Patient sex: M
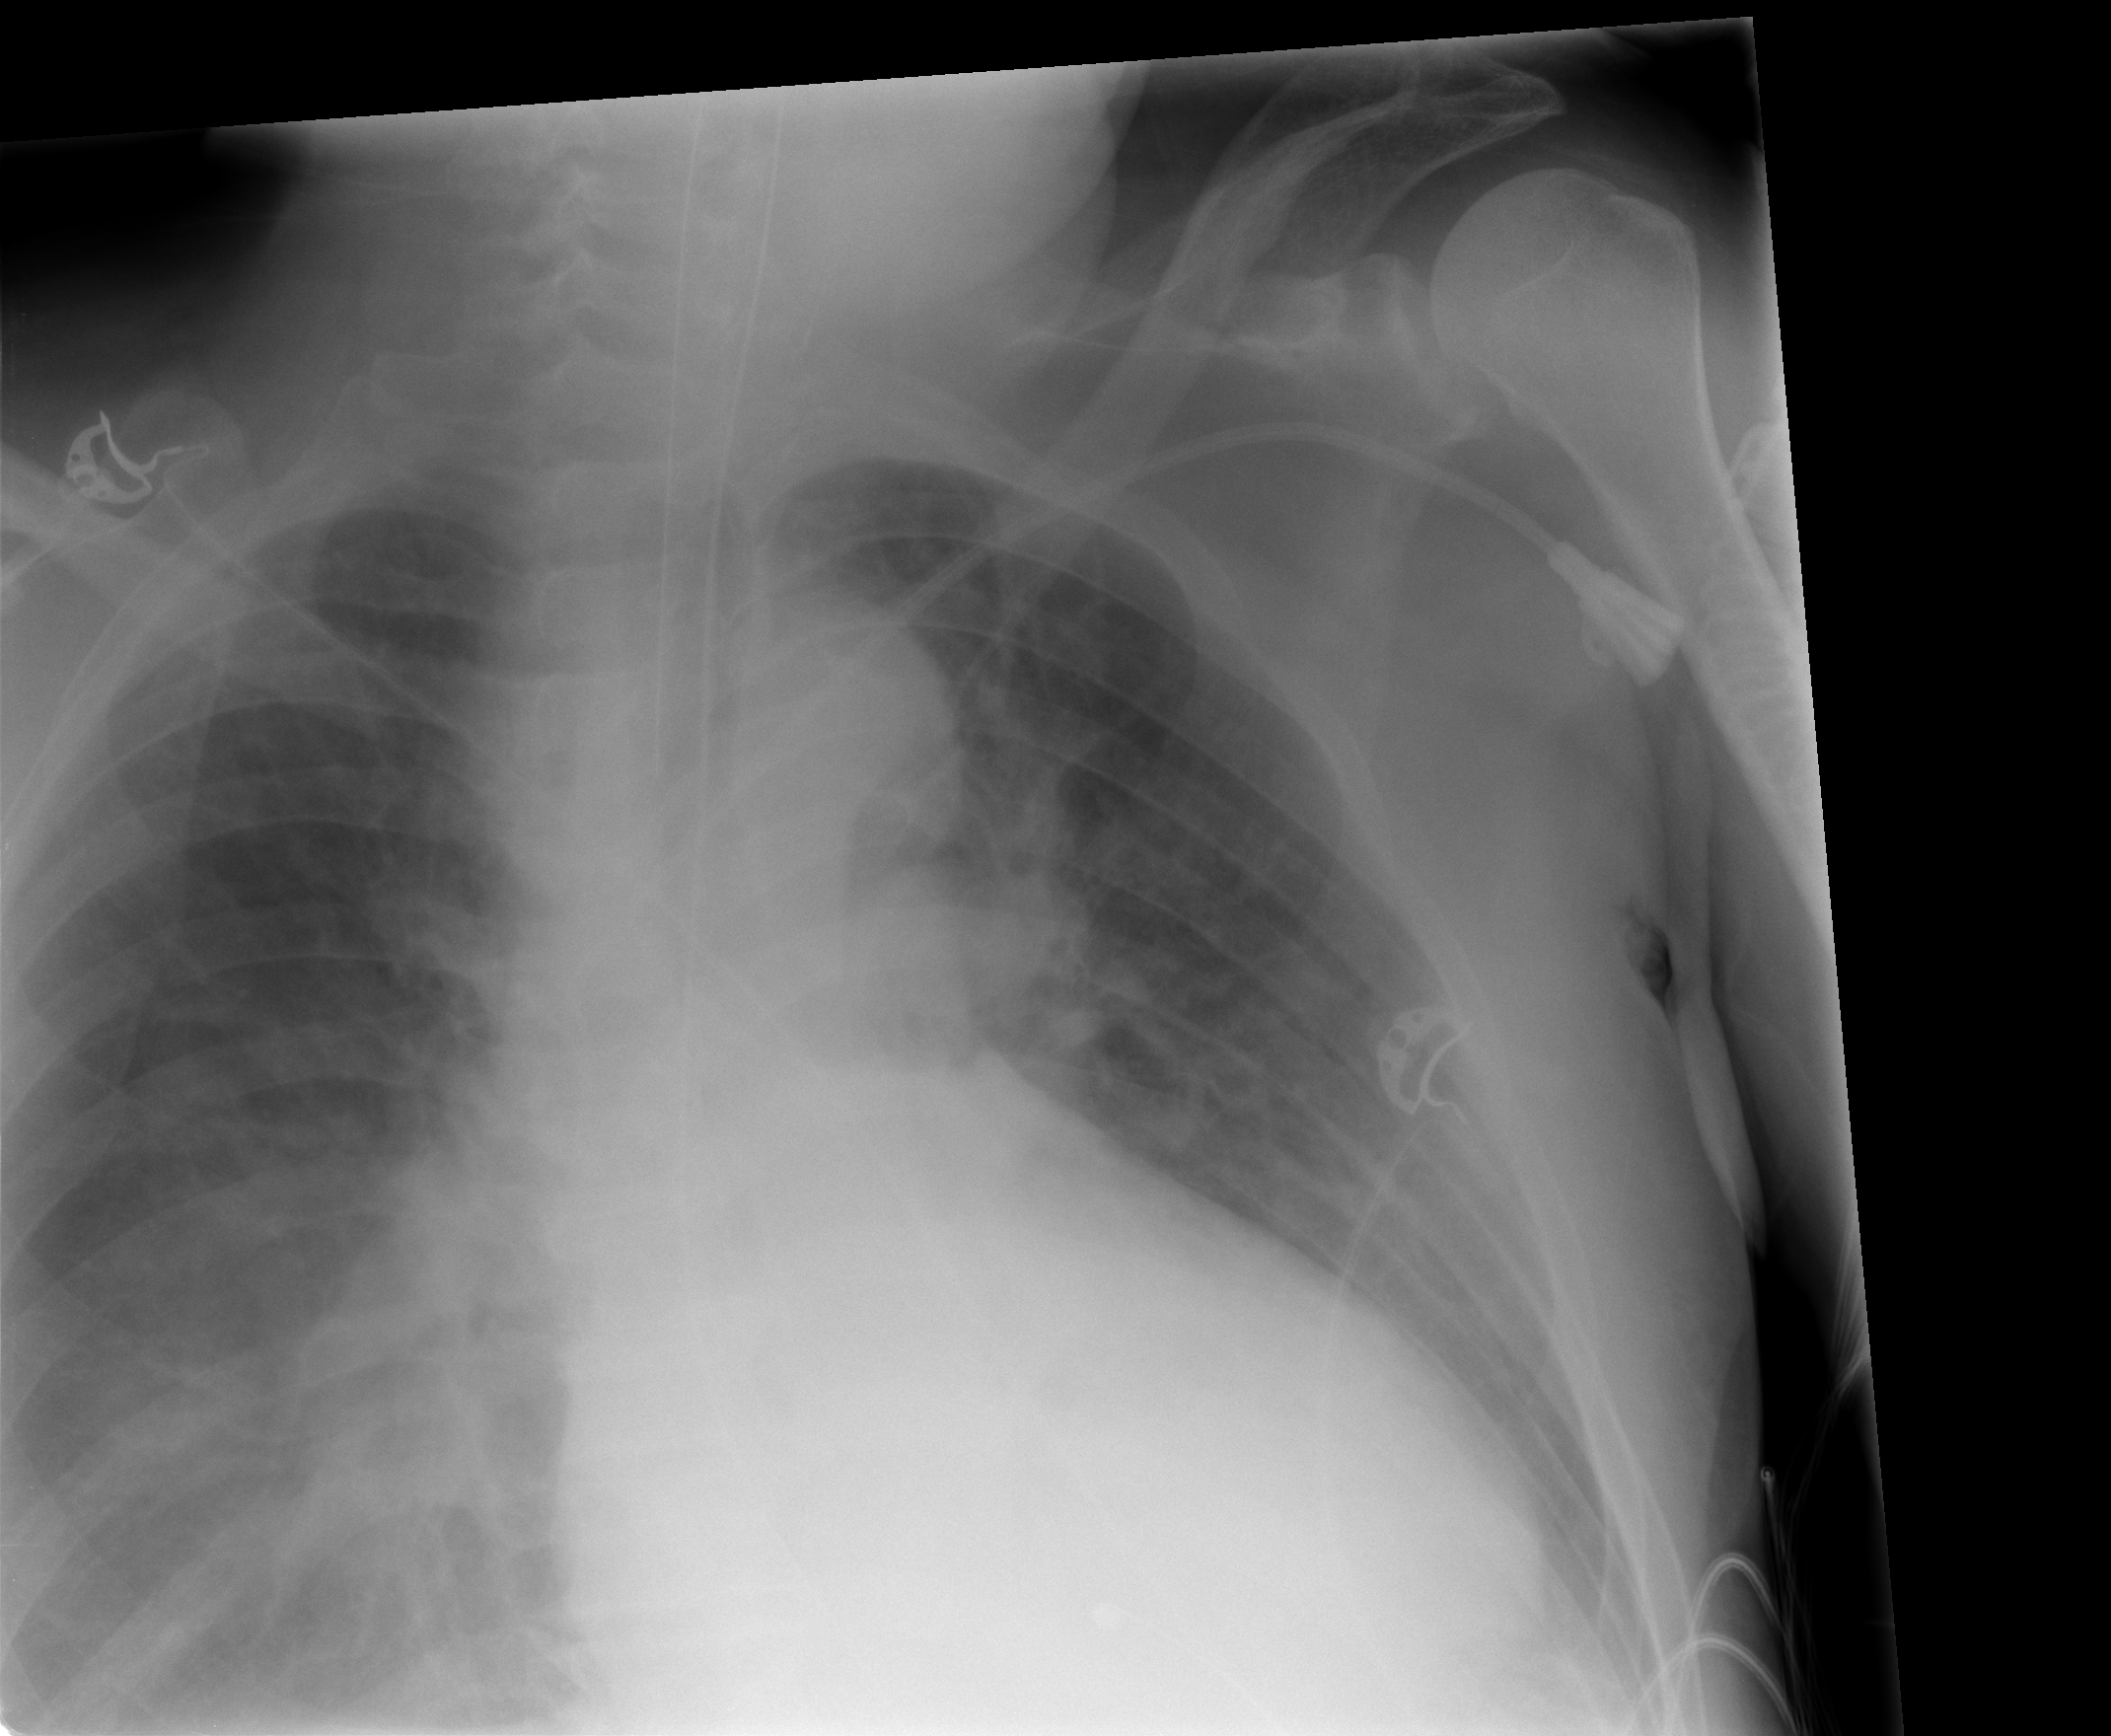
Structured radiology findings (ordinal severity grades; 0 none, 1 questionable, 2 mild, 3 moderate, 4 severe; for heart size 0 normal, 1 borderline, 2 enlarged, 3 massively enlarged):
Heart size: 0
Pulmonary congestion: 0
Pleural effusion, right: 0
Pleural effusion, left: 0
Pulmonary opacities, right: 2
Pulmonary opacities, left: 0
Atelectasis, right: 2
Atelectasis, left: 0